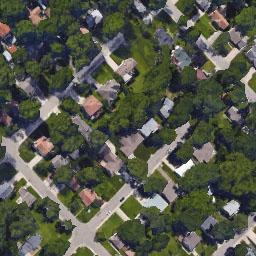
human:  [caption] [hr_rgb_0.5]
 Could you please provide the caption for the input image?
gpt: The houses in the medium - sized residential area are arranged in an orderly fashion .

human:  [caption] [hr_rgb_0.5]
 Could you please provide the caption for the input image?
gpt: The medium residential area is well green and has lots of neatly arranged houses .

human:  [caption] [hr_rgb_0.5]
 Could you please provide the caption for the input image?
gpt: There are many trees in the middle residential area .

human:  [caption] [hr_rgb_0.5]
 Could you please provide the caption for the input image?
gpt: The medium residential is on the grass next to some trees and road .

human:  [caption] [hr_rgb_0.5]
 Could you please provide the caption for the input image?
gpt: There are many green trees and some buildings on the medium residential area .